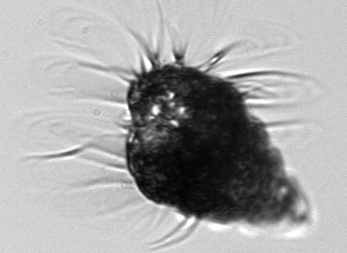
Label: Laboea_strobila